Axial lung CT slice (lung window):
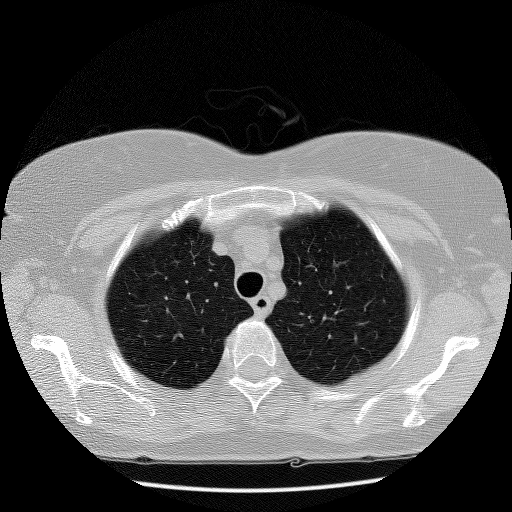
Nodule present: no